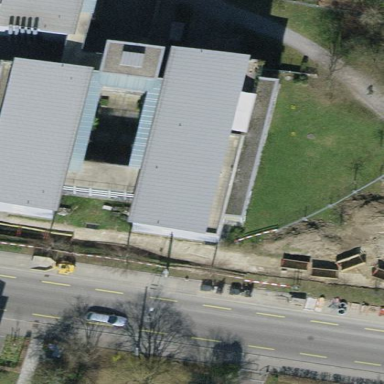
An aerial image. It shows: Flat-roofed apartment building.